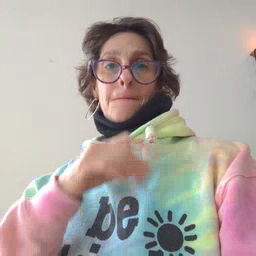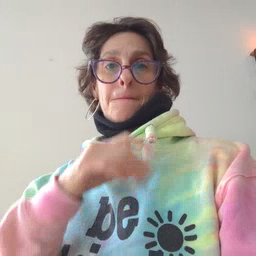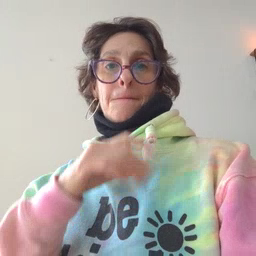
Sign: balloon